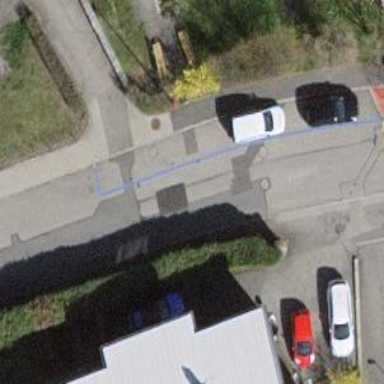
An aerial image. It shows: Residential road with sett surface.